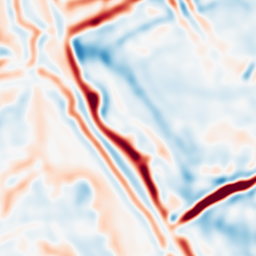
Category: multiscale
Decomposition family: log
Decomposition parameters: sigma: 5
Upsampling method: bilinear
Upsampling parameters: scale: 2
Upsampling scale: 2